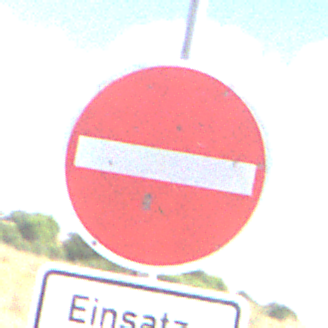
Verkehrszeichen: VerbotDerEinfahrt
Zusatzzeichen unten: BesondereFahrzeugeUndTransportgueter3
Umgebung: Outdoor, Nature
Tageszeit: Midday
Wetter: PartlyCloudy
Licht: Natural
Jahreszeit: NotSpecified
Kontrast: HighContrast